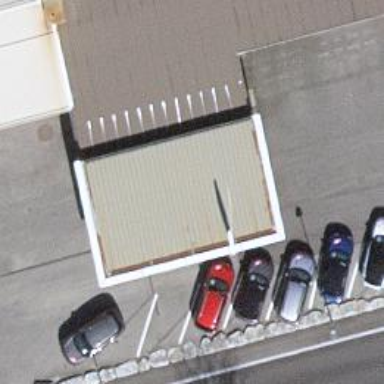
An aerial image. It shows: Fuel station.